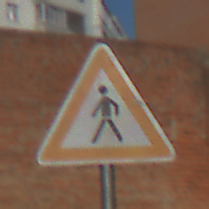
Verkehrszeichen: FussgaengerRechts
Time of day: MorningAfternoon
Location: Outdoor (Suburban)
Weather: PartlyCloudy
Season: NotSpecified
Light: Natural